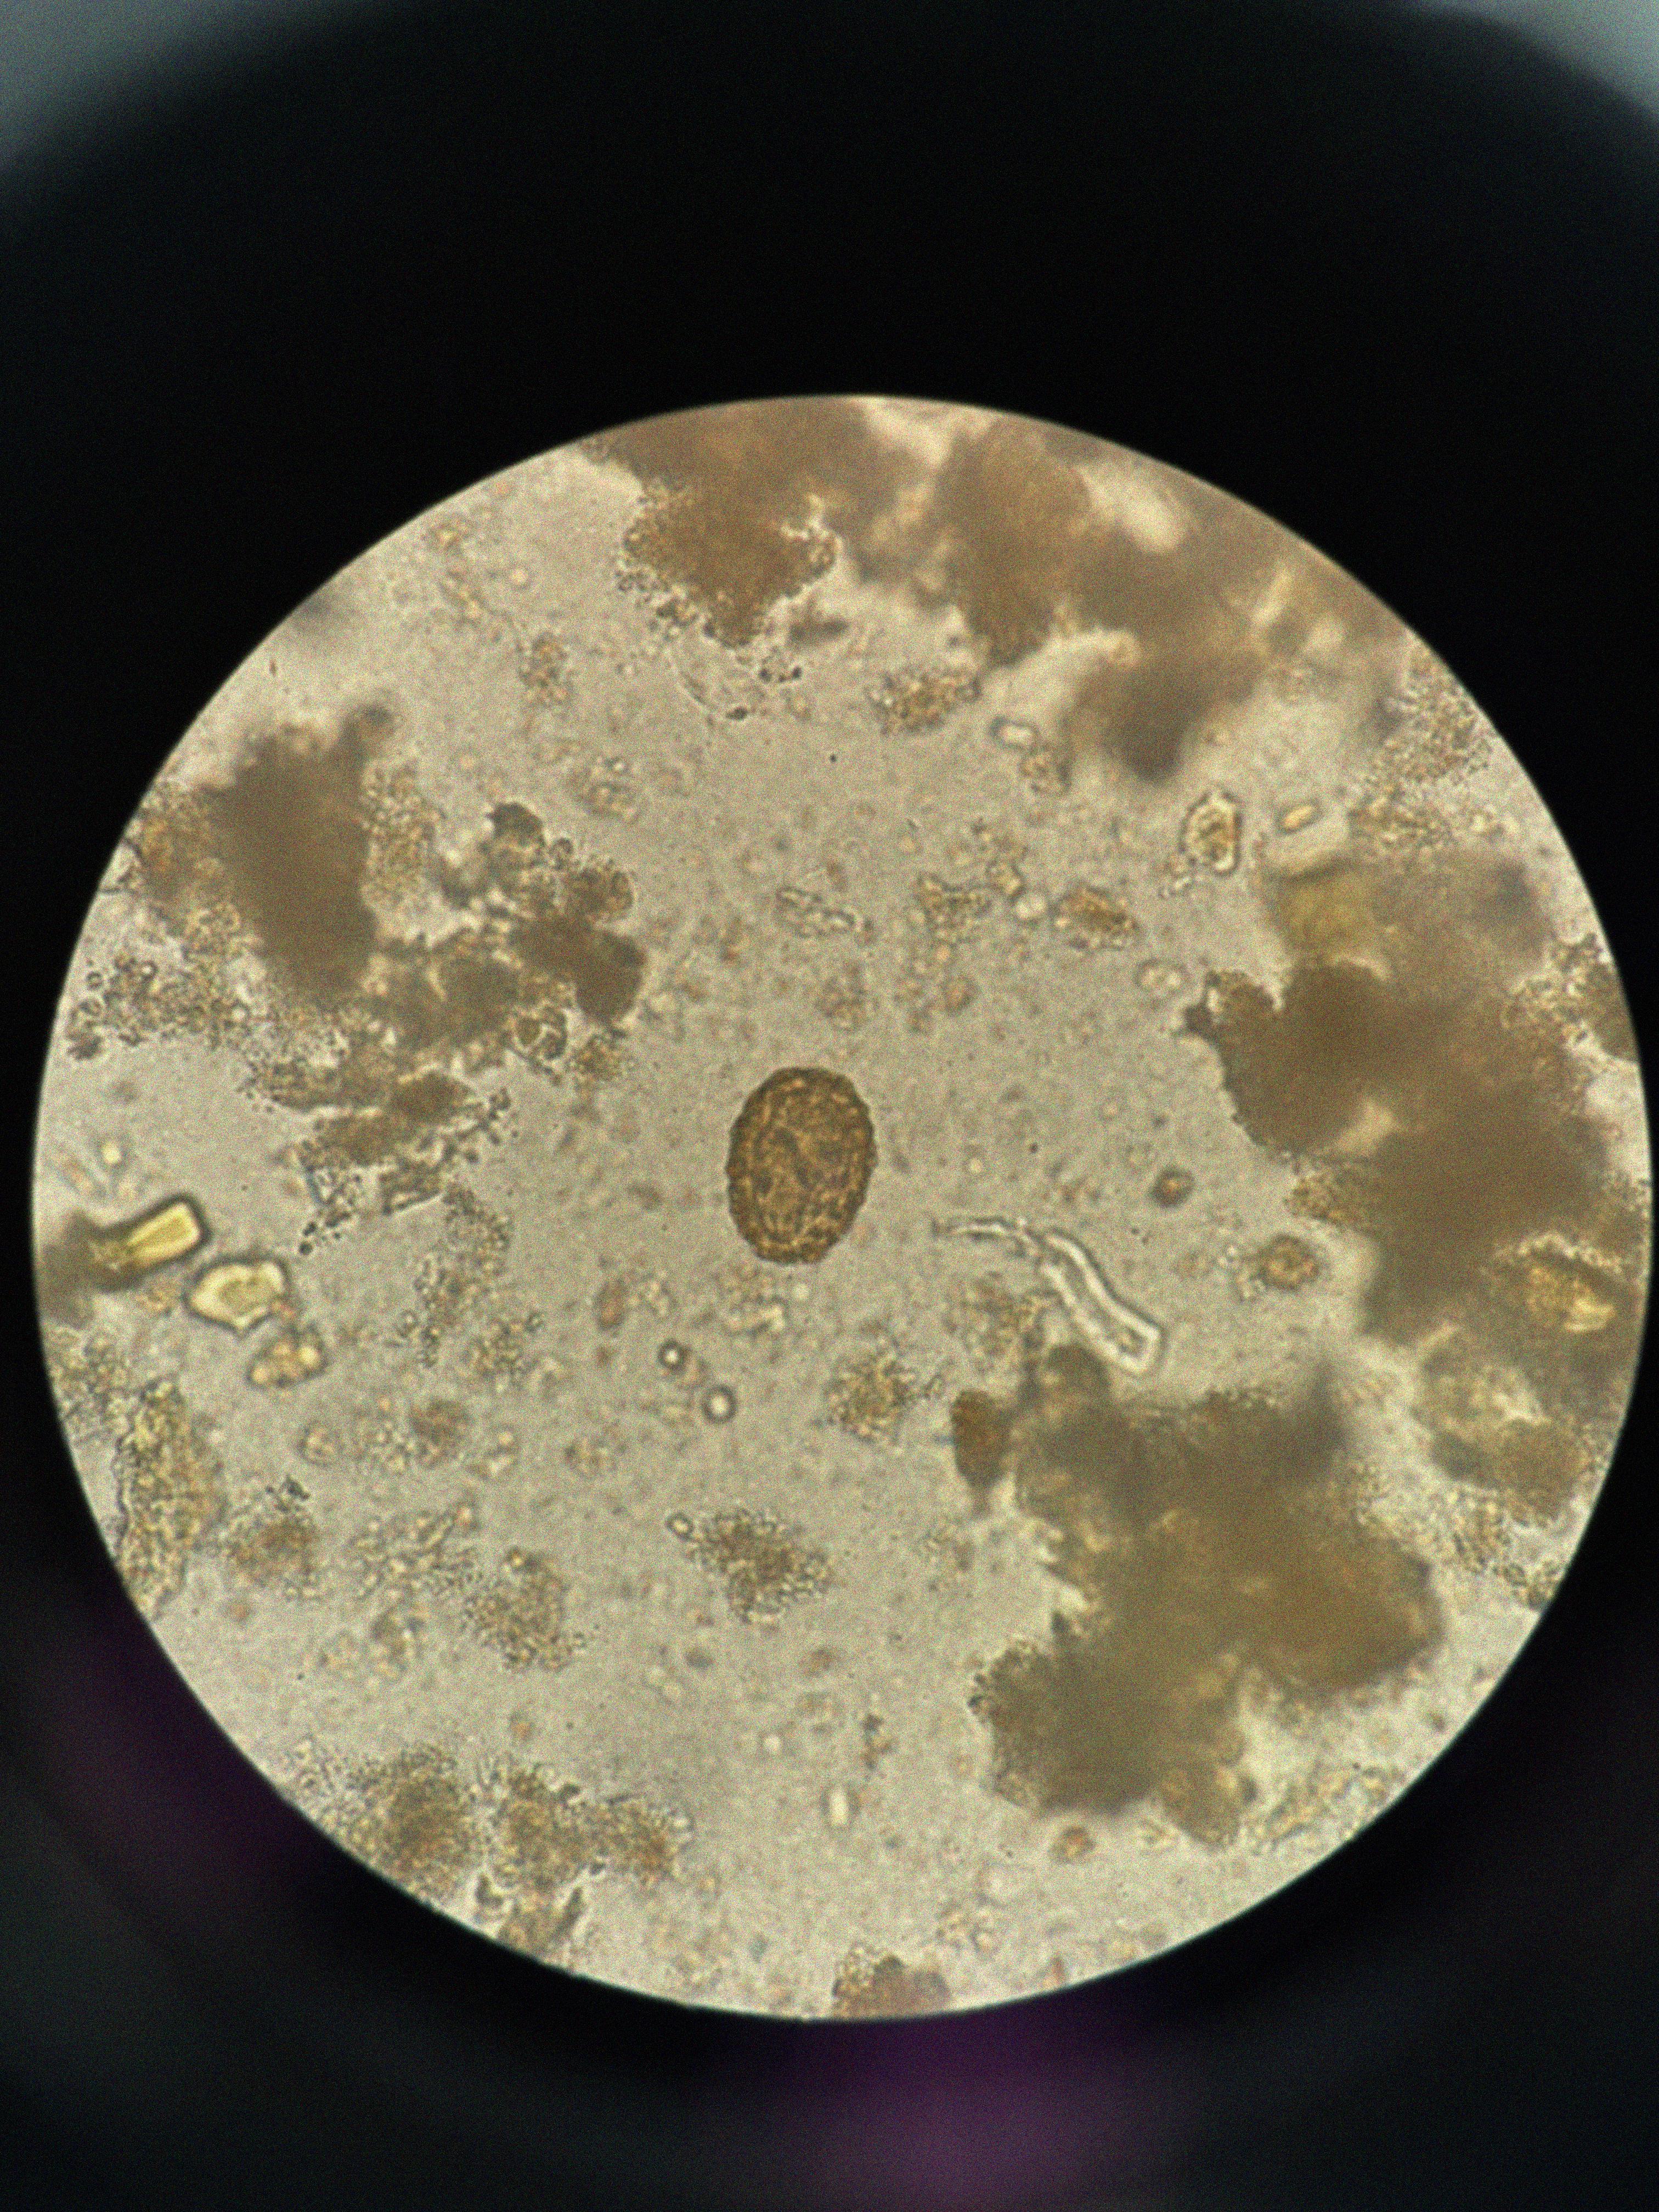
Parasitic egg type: Ascaris lumbricoides